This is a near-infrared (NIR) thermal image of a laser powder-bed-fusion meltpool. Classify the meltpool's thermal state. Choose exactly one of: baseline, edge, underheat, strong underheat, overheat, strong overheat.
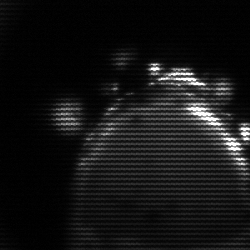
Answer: edge